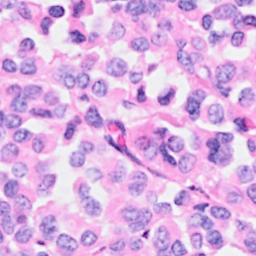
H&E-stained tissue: Breast